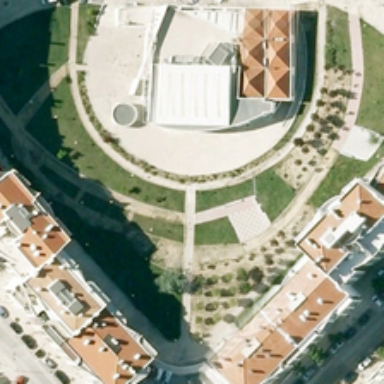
Several buildings are around a square with some green trees and meadows .